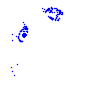
Particle: kaon